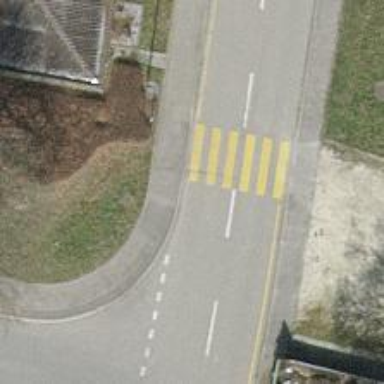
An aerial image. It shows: Zebra crossing on the road.